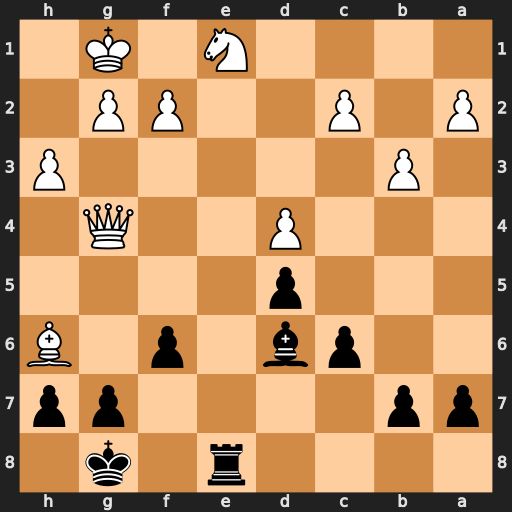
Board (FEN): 4r1k1/pp4pp/2pb1p1B/3p4/3P2Q1/1P5P/P1P2PP1/4N1K1
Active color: b
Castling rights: -
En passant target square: -
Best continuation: Rxe1#